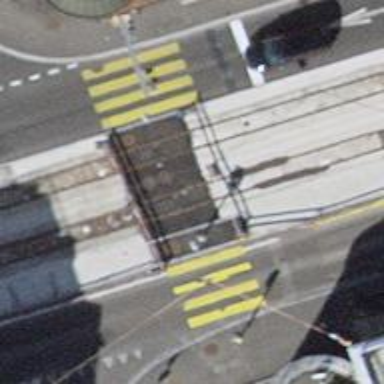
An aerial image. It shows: Tram crossing on the railway.